I will show an image sequence of human cooking. I have annotated the images with numbered circles. Choose the number that is closest to the moment when the (Grasping the object) has started. You are a five-time world champion in this game. Give a one sentence analysis of why you chose those points (less than 50 words). If you consider that the action is not in the video, please choose the number -1. Provide your answer at the end in a json file of this format: {"points": []}
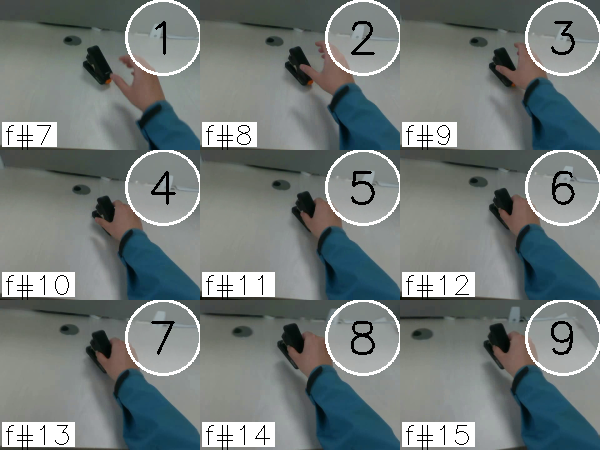
Frame 5 shows the clearest moment of hand-object contact.
{"points": [5]}